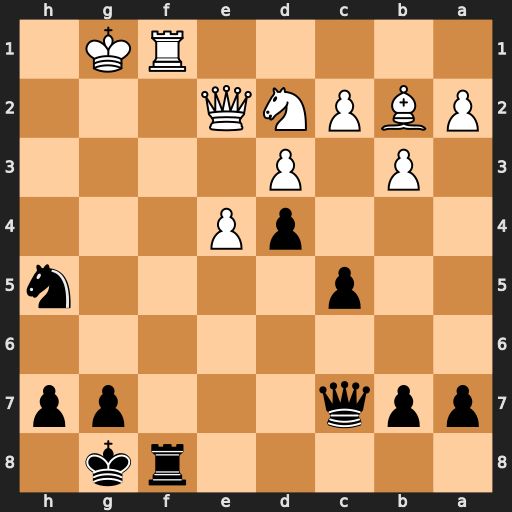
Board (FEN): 5rk1/ppq3pp/8/2p4n/3pP3/1P1P4/PBPNQ3/5RK1
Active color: b
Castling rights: -
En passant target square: -
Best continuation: Qg3+ Qg2 Qe3+ Kh2 Nf4 Qf3 Qxd2+